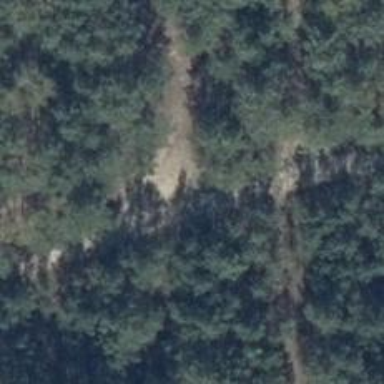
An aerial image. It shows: Sandy track road with grade4 tracktype.